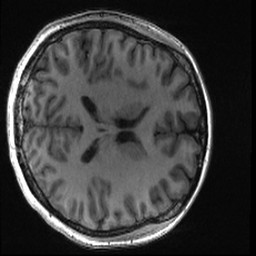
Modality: T1w
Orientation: axial
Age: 28
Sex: female